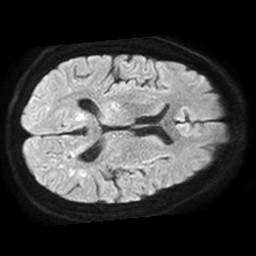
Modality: TRACE
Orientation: axial
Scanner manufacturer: philips
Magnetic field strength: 1.5 T
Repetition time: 3.395 s
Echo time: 0.06922 s